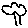
Label: tree